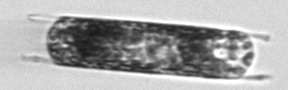
Label: Hemiaulus